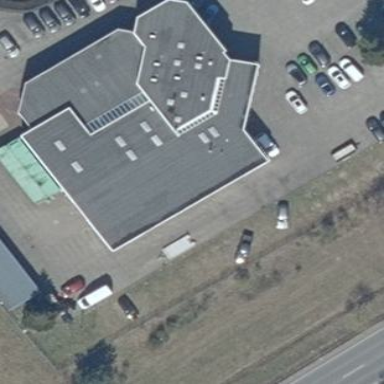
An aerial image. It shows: Building that houses car shop.